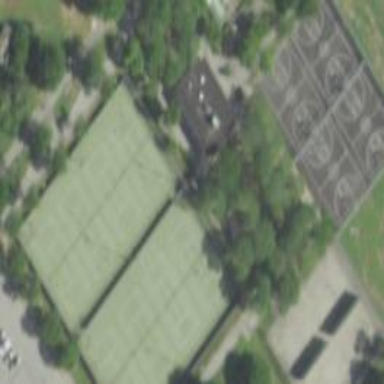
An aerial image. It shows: Tennis court with asphalt surface.